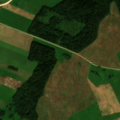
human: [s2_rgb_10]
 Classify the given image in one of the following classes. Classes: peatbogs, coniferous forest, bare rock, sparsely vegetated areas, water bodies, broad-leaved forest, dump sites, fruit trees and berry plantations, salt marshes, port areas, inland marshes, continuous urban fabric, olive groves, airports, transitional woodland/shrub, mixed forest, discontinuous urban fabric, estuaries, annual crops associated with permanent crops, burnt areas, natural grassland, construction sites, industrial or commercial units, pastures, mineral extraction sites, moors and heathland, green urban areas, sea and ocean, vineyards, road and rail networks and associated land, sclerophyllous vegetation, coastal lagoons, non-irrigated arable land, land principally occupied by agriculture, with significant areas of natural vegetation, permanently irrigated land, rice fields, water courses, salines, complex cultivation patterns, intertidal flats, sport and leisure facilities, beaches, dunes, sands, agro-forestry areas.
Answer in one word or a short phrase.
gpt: non-irrigated arable land, complex cultivation patterns, broad-leaved forest, mixed forest